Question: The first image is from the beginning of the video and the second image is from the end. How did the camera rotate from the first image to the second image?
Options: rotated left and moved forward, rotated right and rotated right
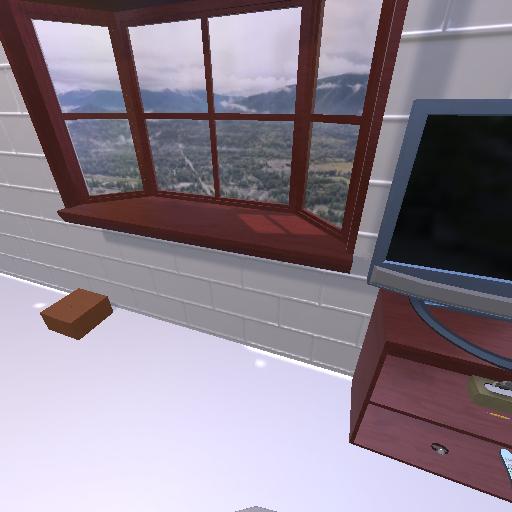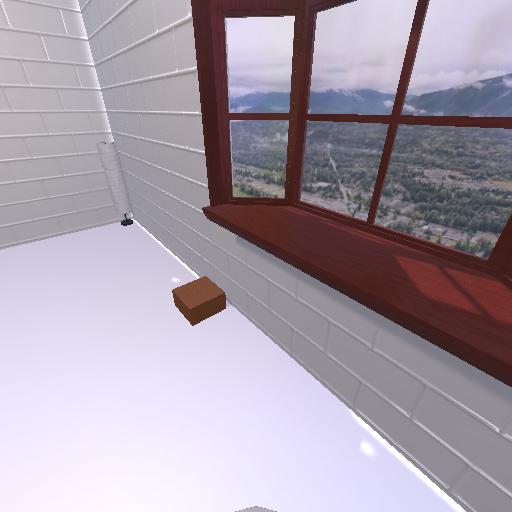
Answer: rotated left and moved forward